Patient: sex M, age 52
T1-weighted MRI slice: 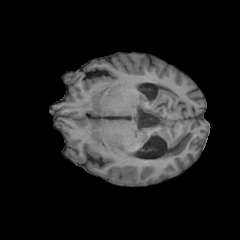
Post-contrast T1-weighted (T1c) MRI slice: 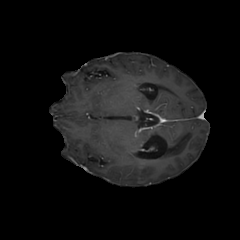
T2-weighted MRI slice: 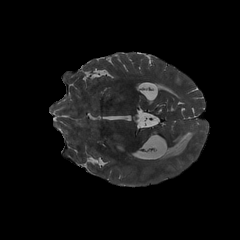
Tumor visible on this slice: no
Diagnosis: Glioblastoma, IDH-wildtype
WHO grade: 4